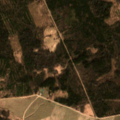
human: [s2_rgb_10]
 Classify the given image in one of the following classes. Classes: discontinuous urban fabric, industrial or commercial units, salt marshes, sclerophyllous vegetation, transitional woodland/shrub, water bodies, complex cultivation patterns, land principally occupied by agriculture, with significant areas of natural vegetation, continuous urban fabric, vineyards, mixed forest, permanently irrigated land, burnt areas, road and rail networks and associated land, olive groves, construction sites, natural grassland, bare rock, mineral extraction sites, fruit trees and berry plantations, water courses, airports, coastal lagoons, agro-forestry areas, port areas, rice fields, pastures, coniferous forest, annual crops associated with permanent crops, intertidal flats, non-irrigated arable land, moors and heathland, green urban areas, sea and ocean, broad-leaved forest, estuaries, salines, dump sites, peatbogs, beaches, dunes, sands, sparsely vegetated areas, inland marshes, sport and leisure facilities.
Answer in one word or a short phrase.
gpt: non-irrigated arable land, land principally occupied by agriculture, with significant areas of natural vegetation, broad-leaved forest, mixed forest, transitional woodland/shrub